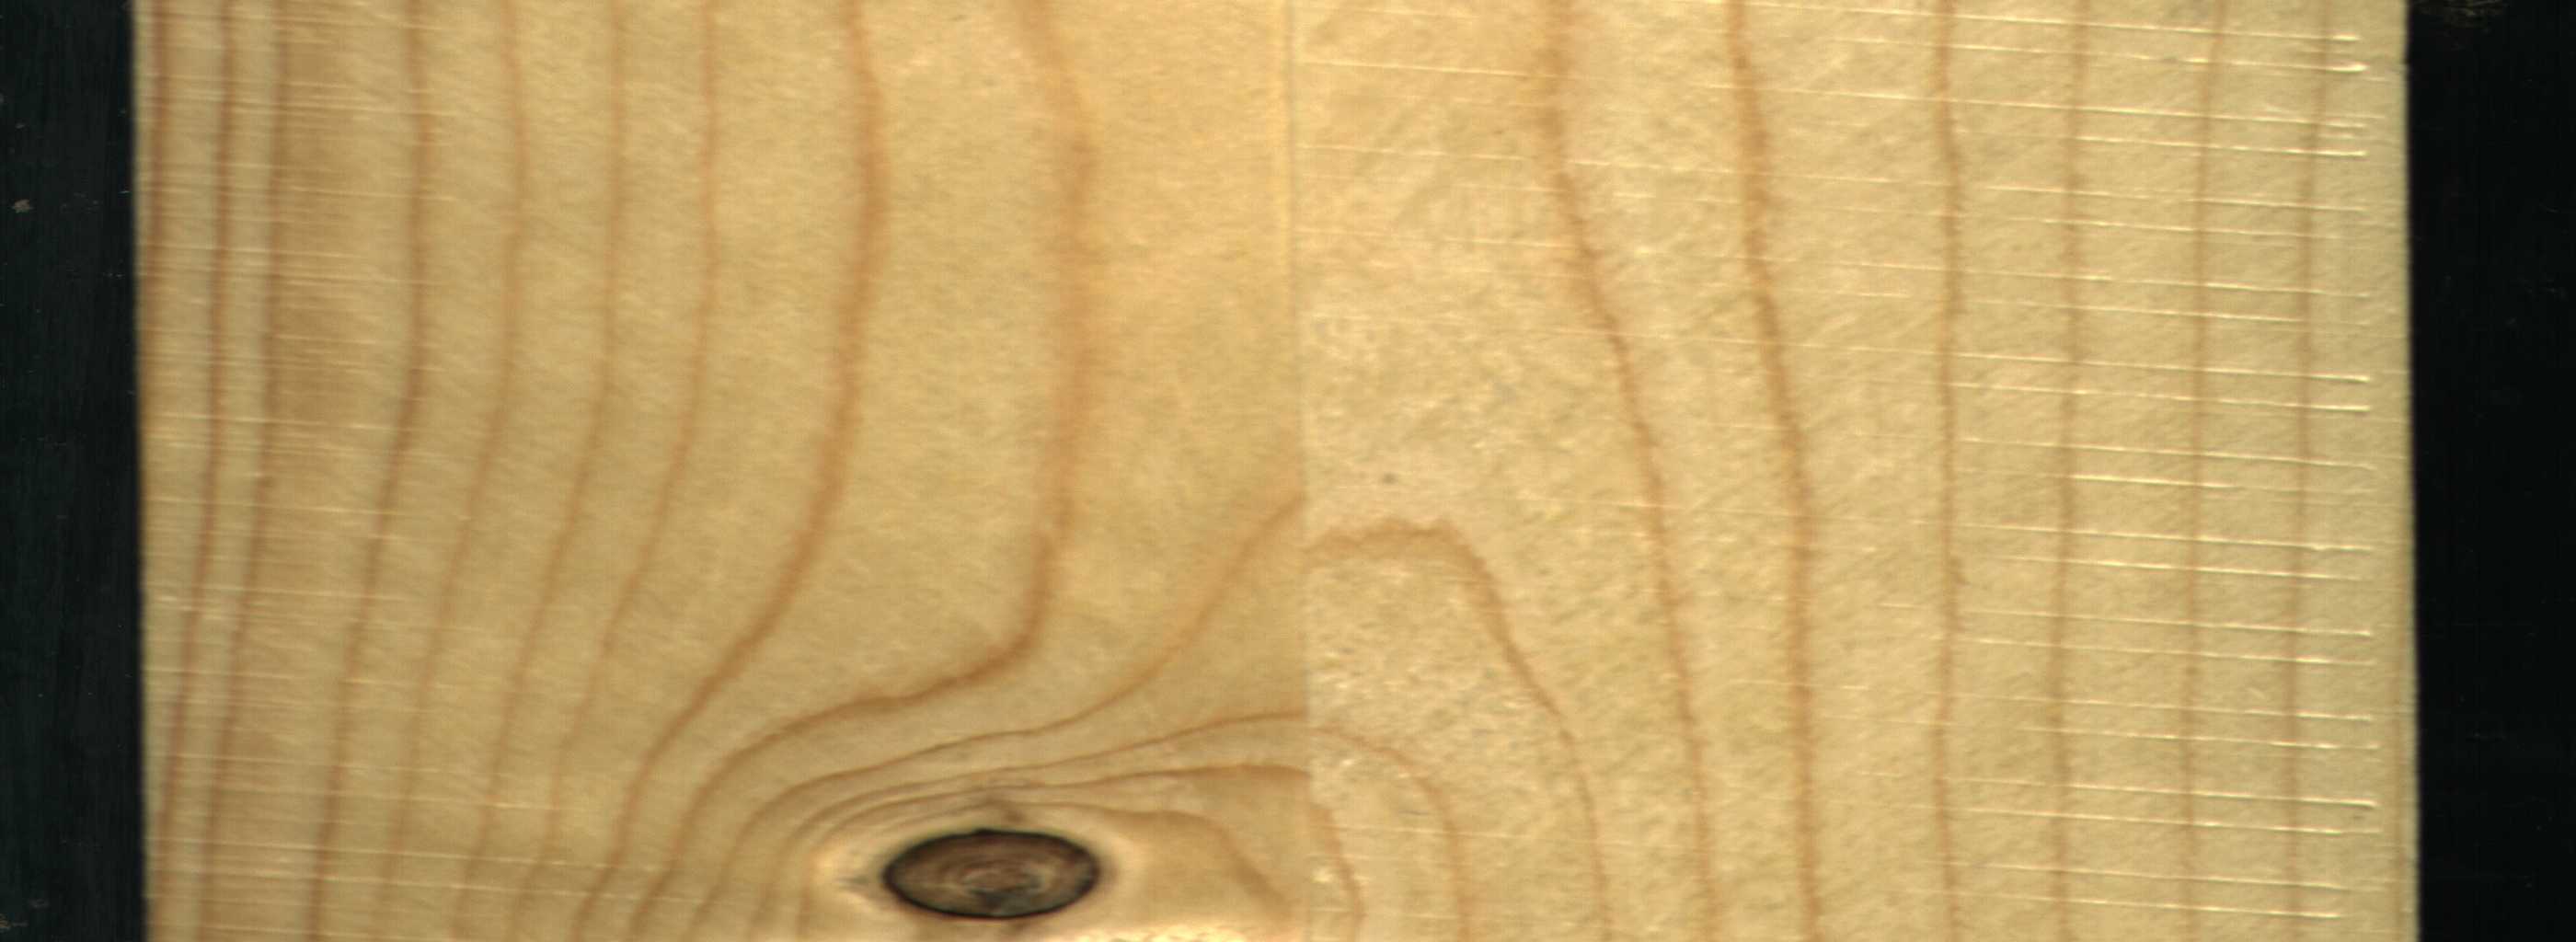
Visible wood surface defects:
Dead_Knot